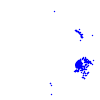
Particle: electron